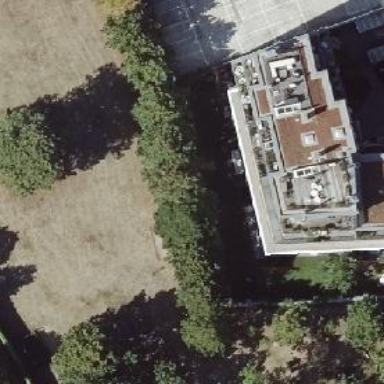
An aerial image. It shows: Tomb in historic cemetery.